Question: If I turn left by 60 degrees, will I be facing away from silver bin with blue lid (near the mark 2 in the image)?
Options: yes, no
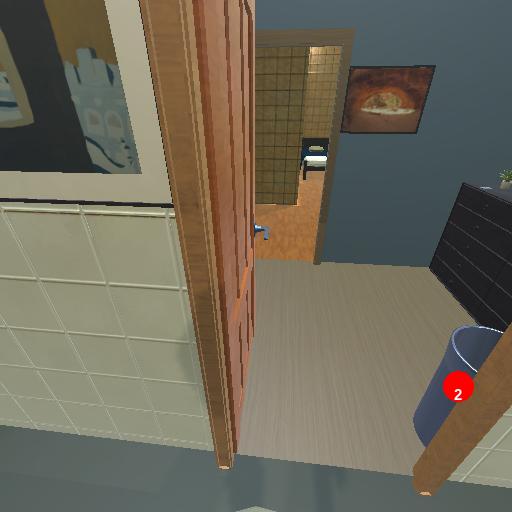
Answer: yes